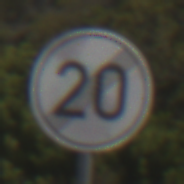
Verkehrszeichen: EndeGeschwindigkeit20
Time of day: MorningAfternoon
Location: Outdoor (Nature)
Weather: Clear
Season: NotSpecified
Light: Natural